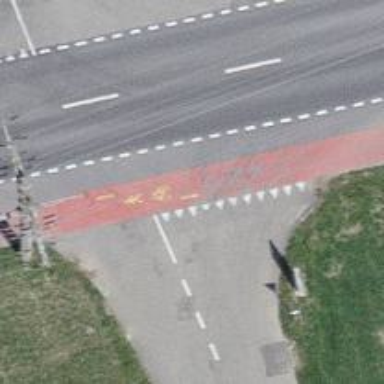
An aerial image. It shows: Road with "give way" sign.